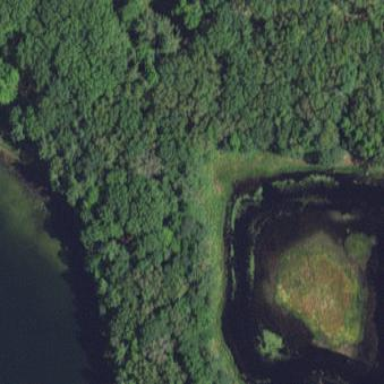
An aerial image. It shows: Pond with natural water.